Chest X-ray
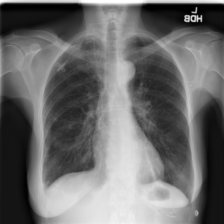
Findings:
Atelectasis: negative
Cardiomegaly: negative
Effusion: positive
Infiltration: positive
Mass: negative
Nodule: positive
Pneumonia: negative
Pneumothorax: negative
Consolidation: negative
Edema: negative
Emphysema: negative
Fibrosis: negative
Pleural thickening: negative
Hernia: negative